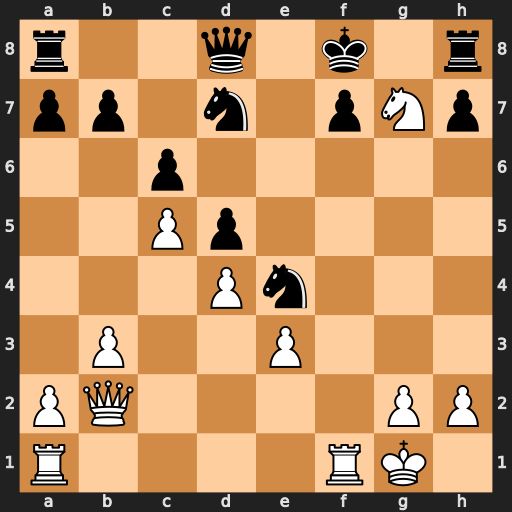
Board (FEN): r2q1k1r/pp1n1pNp/2p5/2Pp4/3Pn3/1P2P3/PQ4PP/R4RK1
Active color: w
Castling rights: -
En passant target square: -
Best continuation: Ne6+ Ke7 Nxd8